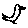
Label: bird